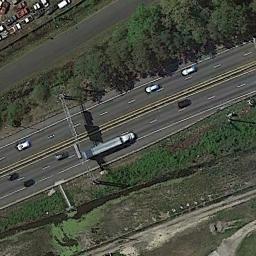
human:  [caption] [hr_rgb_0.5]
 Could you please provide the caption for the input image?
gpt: There are green belts on both sides of the freeway, There are many cars on the freeway, And many cars are parked in the open space beside the freeway .